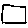
Label: square